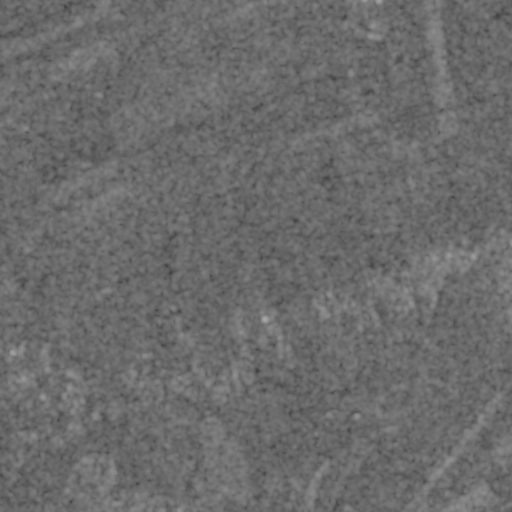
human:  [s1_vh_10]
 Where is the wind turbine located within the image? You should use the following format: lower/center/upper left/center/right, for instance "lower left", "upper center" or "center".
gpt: The wind turbine is located in the lower right of the image.
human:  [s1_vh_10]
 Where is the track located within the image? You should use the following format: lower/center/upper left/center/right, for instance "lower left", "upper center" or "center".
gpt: There is no track in the image.

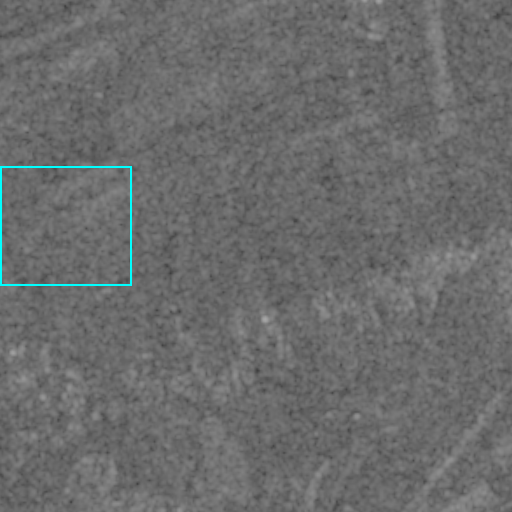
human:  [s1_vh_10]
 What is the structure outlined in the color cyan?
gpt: The structure outlined in cyan is a crop field.
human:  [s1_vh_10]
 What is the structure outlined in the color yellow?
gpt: There is no yellow outline.